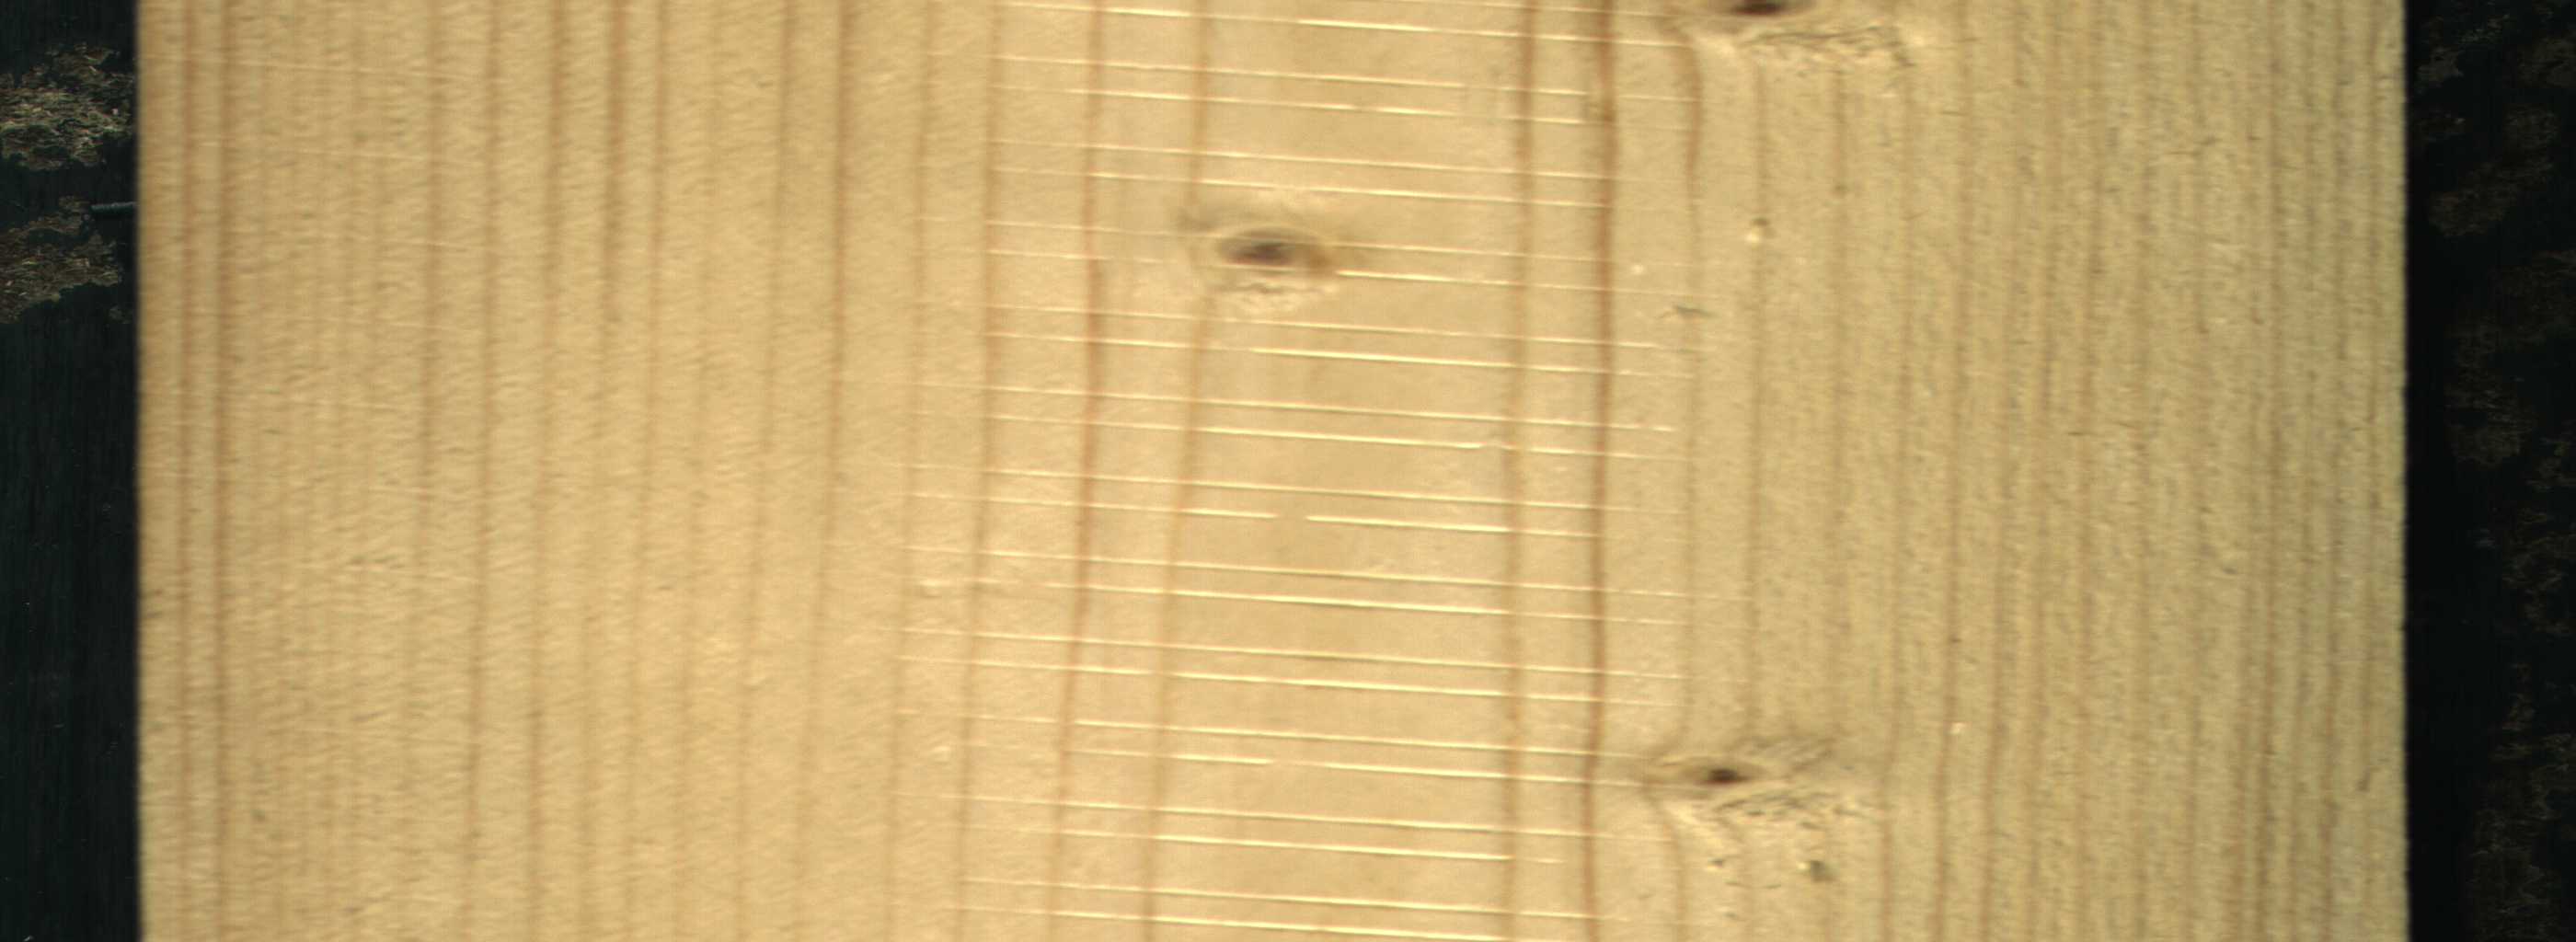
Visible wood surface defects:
Live_Knot
Live_Knot
Live_Knot